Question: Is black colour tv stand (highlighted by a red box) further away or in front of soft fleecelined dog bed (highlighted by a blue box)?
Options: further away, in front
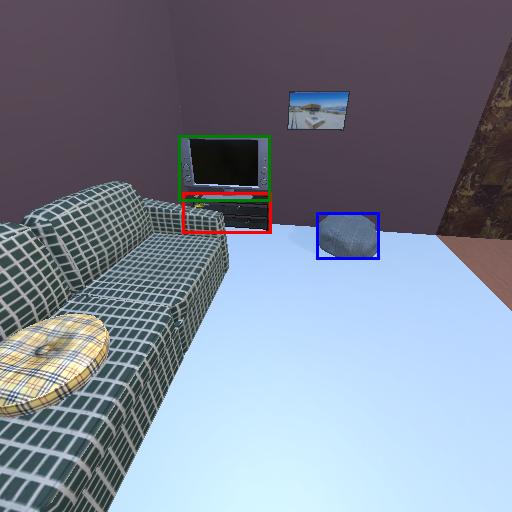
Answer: further away